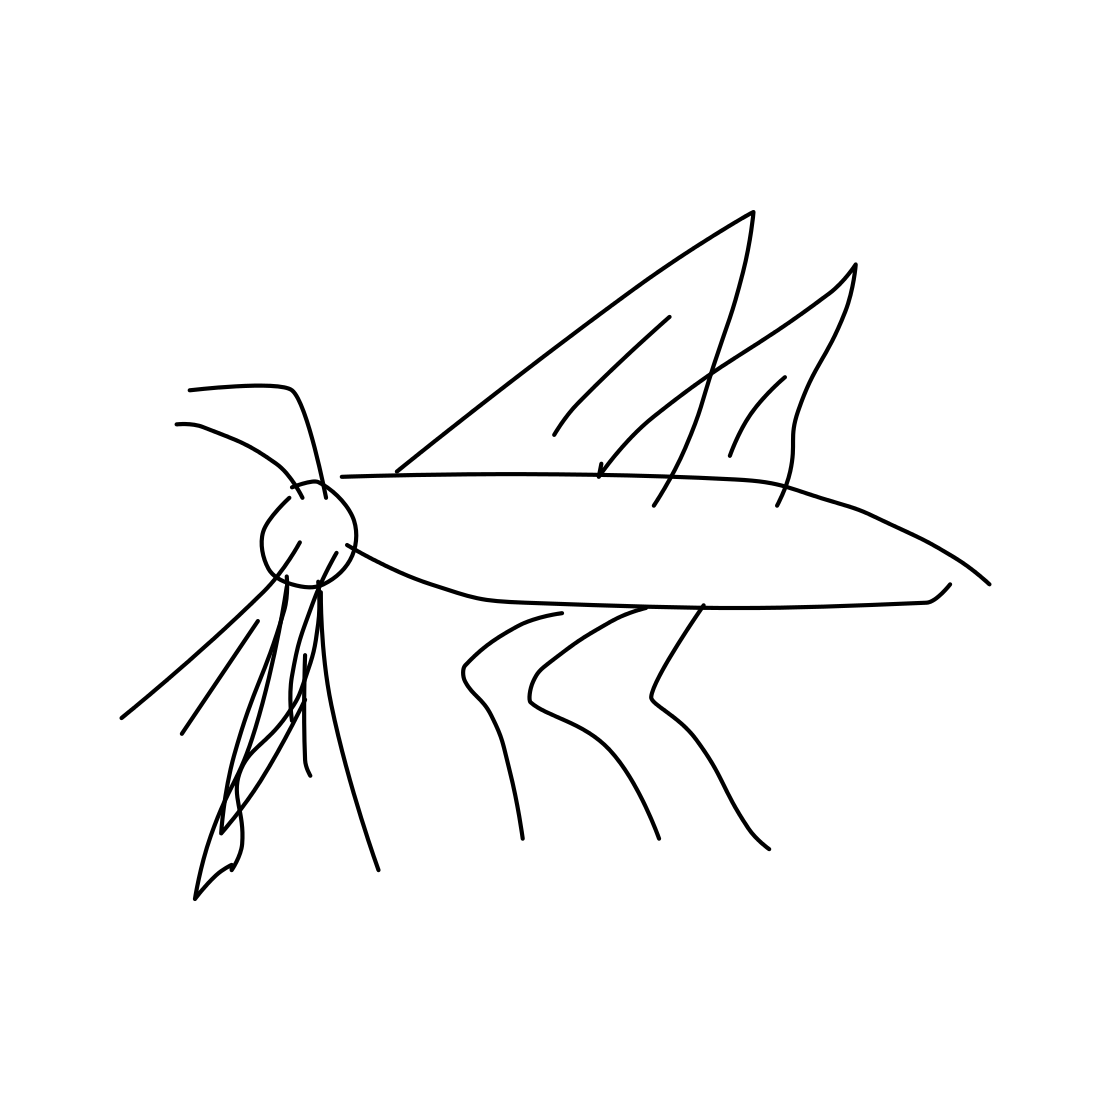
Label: mosquito